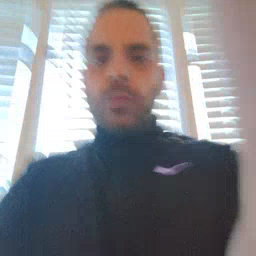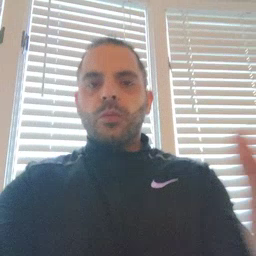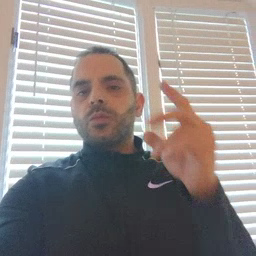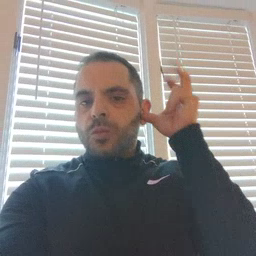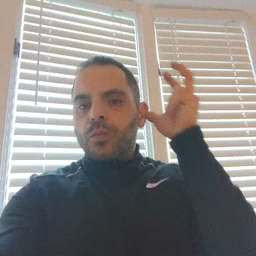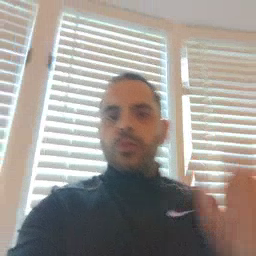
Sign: hear